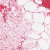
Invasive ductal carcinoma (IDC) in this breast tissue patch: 0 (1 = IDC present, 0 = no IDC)